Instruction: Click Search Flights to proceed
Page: home
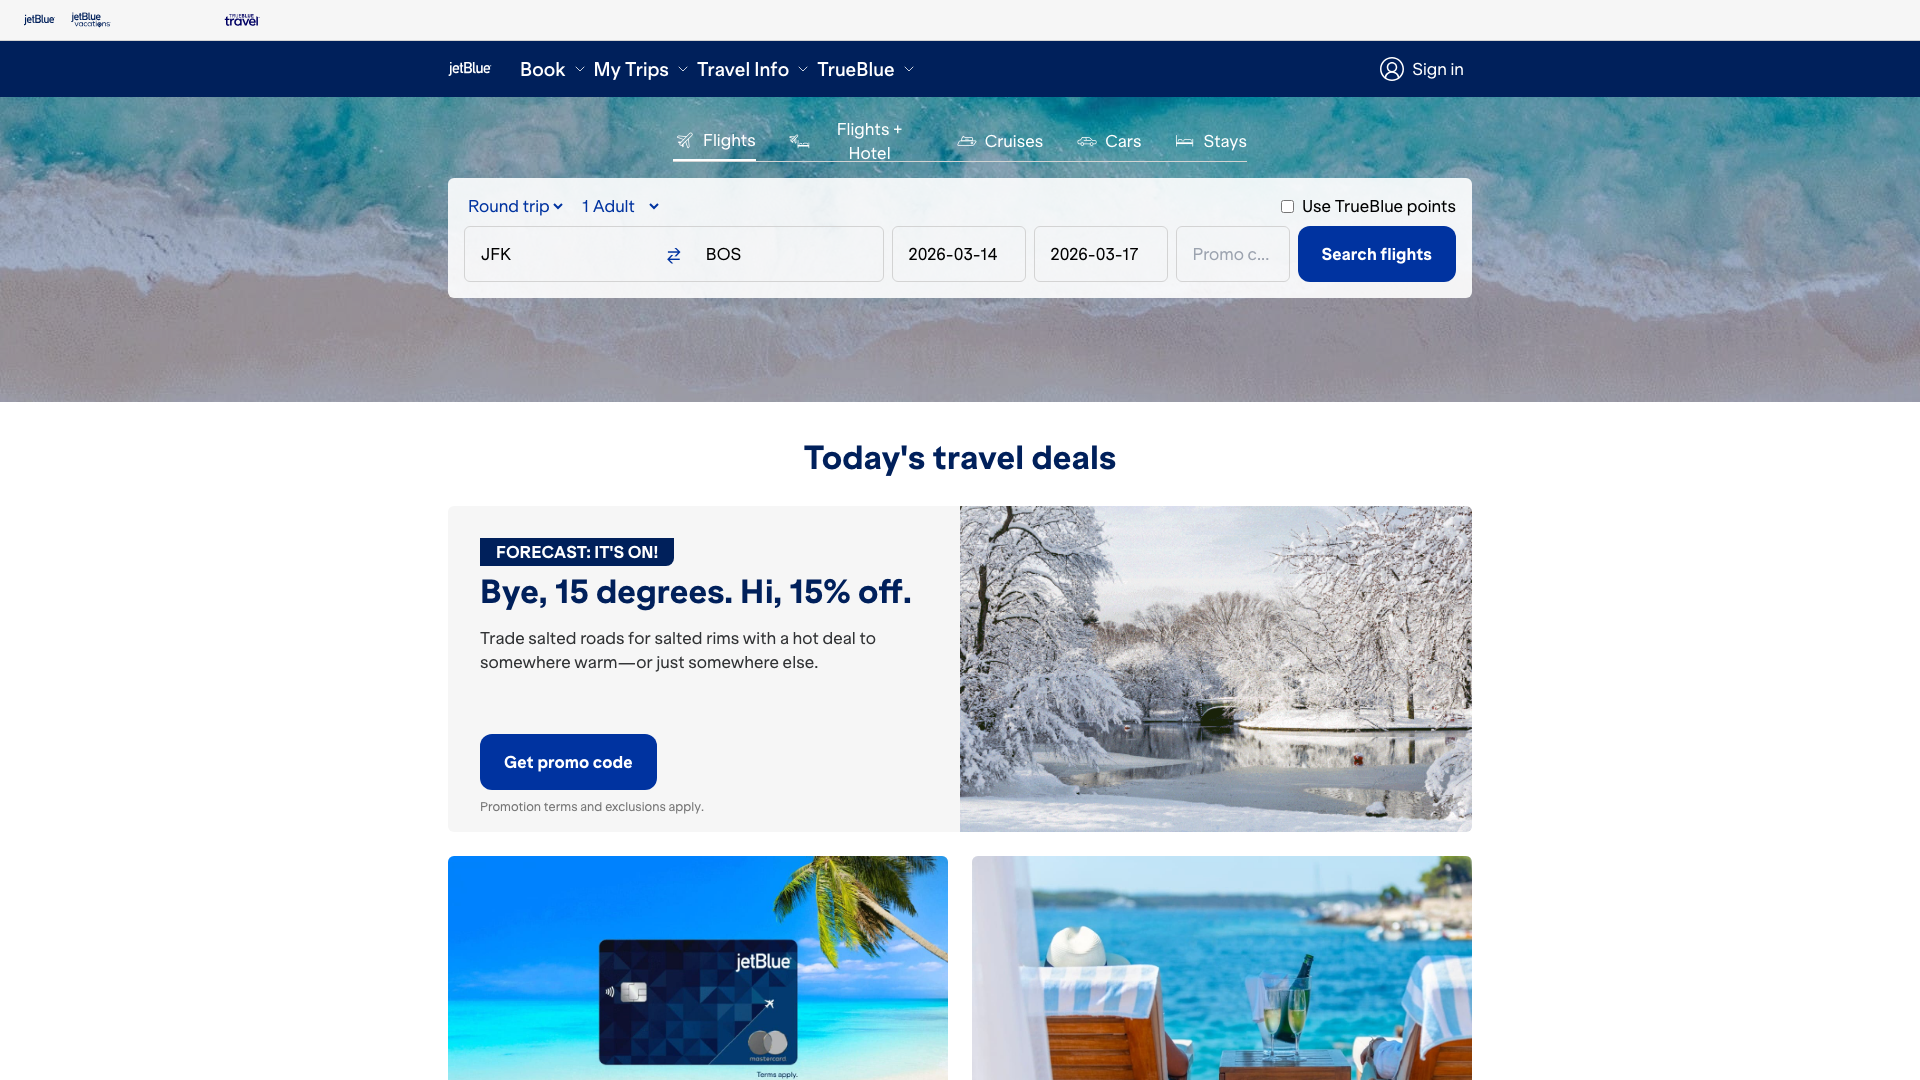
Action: click